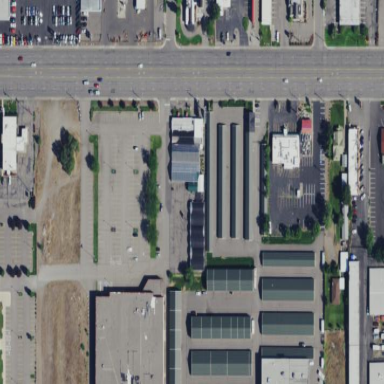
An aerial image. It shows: Commercial area with storage rental shop.